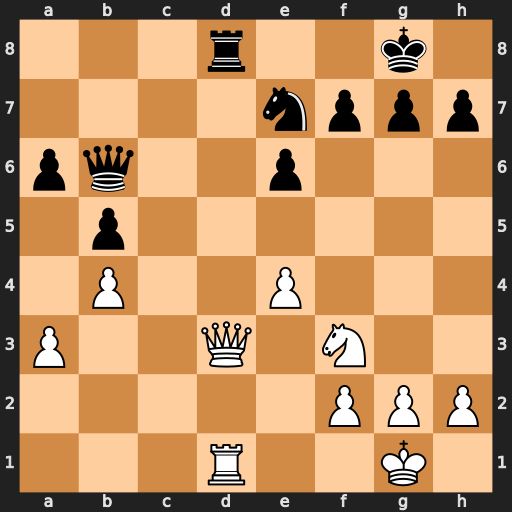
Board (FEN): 3r2k1/4nppp/pq2p3/1p6/1P2P3/P2Q1N2/5PPP/3R2K1
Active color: w
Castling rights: -
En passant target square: -
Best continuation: Qxd8+ Qxd8 Rxd8#